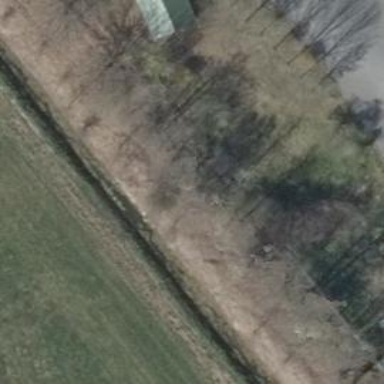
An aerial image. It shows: Abandoned railway.